Group 1:
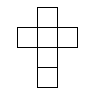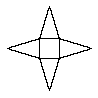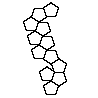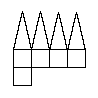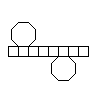
Group 2:
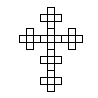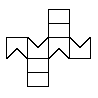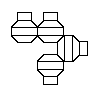
Rule separating the two groups: Net corresponds to a convex solid vs. net corresponds to a concave solid.
Author: Leo Crabbe